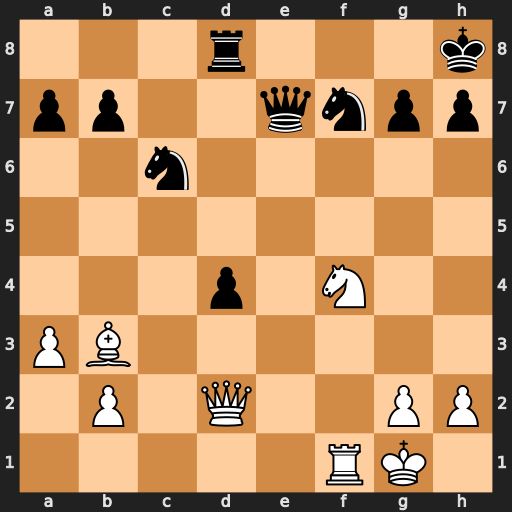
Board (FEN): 3r3k/pp2qnpp/2n5/8/3p1N2/PB6/1P1Q2PP/5RK1
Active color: w
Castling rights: -
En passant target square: -
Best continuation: Ng6+ hxg6 Rxf7